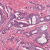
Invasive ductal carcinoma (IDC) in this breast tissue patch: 0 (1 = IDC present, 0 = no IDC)